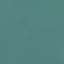
Label: SeaLake